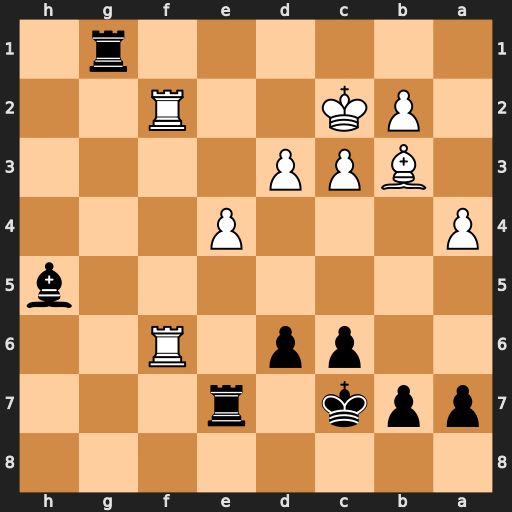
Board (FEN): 8/ppk1r3/2pp1R2/7b/P3P3/1BPP4/1PK2R2/6r1
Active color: b
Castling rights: -
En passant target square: -
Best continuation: Bd1+ Kd2 Bxb3